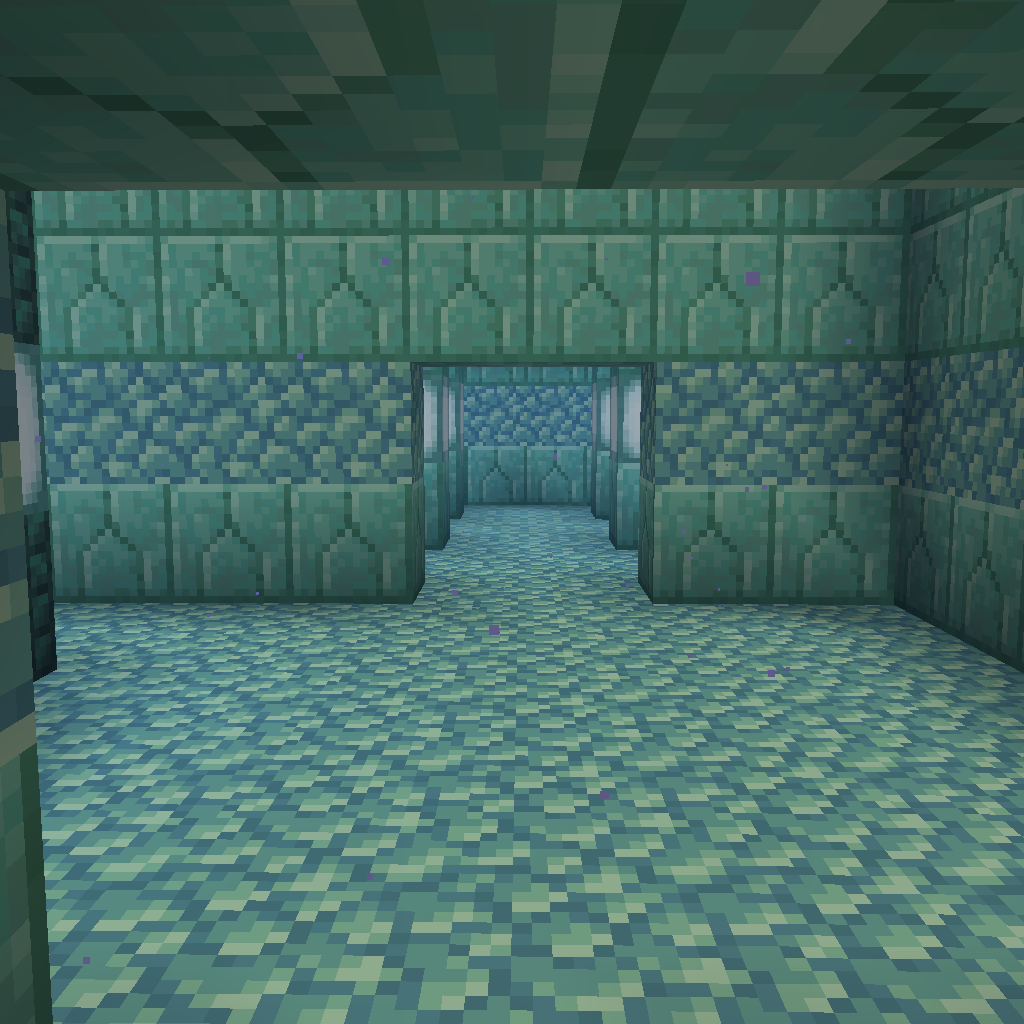
inside underwater monument room